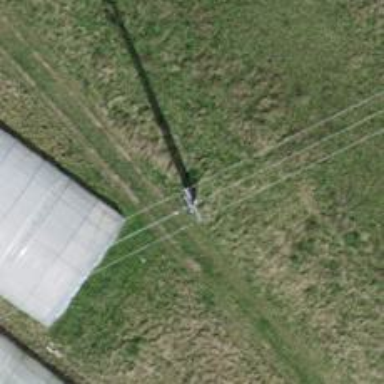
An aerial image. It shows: Concrete power pole.